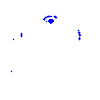
Particle: electron